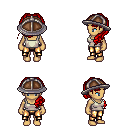
a pixel art fantasy rpg character, female body template, human, tanned skin, white pirate shirt, gold greaves, red princess hairstyle, chain helm, four views (front, back, left, right), 2x2 character sprite sheet, small pixel art, hard edges, no anti-aliasing